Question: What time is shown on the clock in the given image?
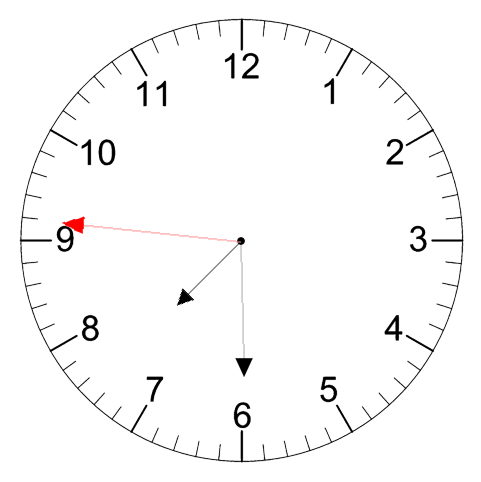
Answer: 07:29:46